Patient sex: F
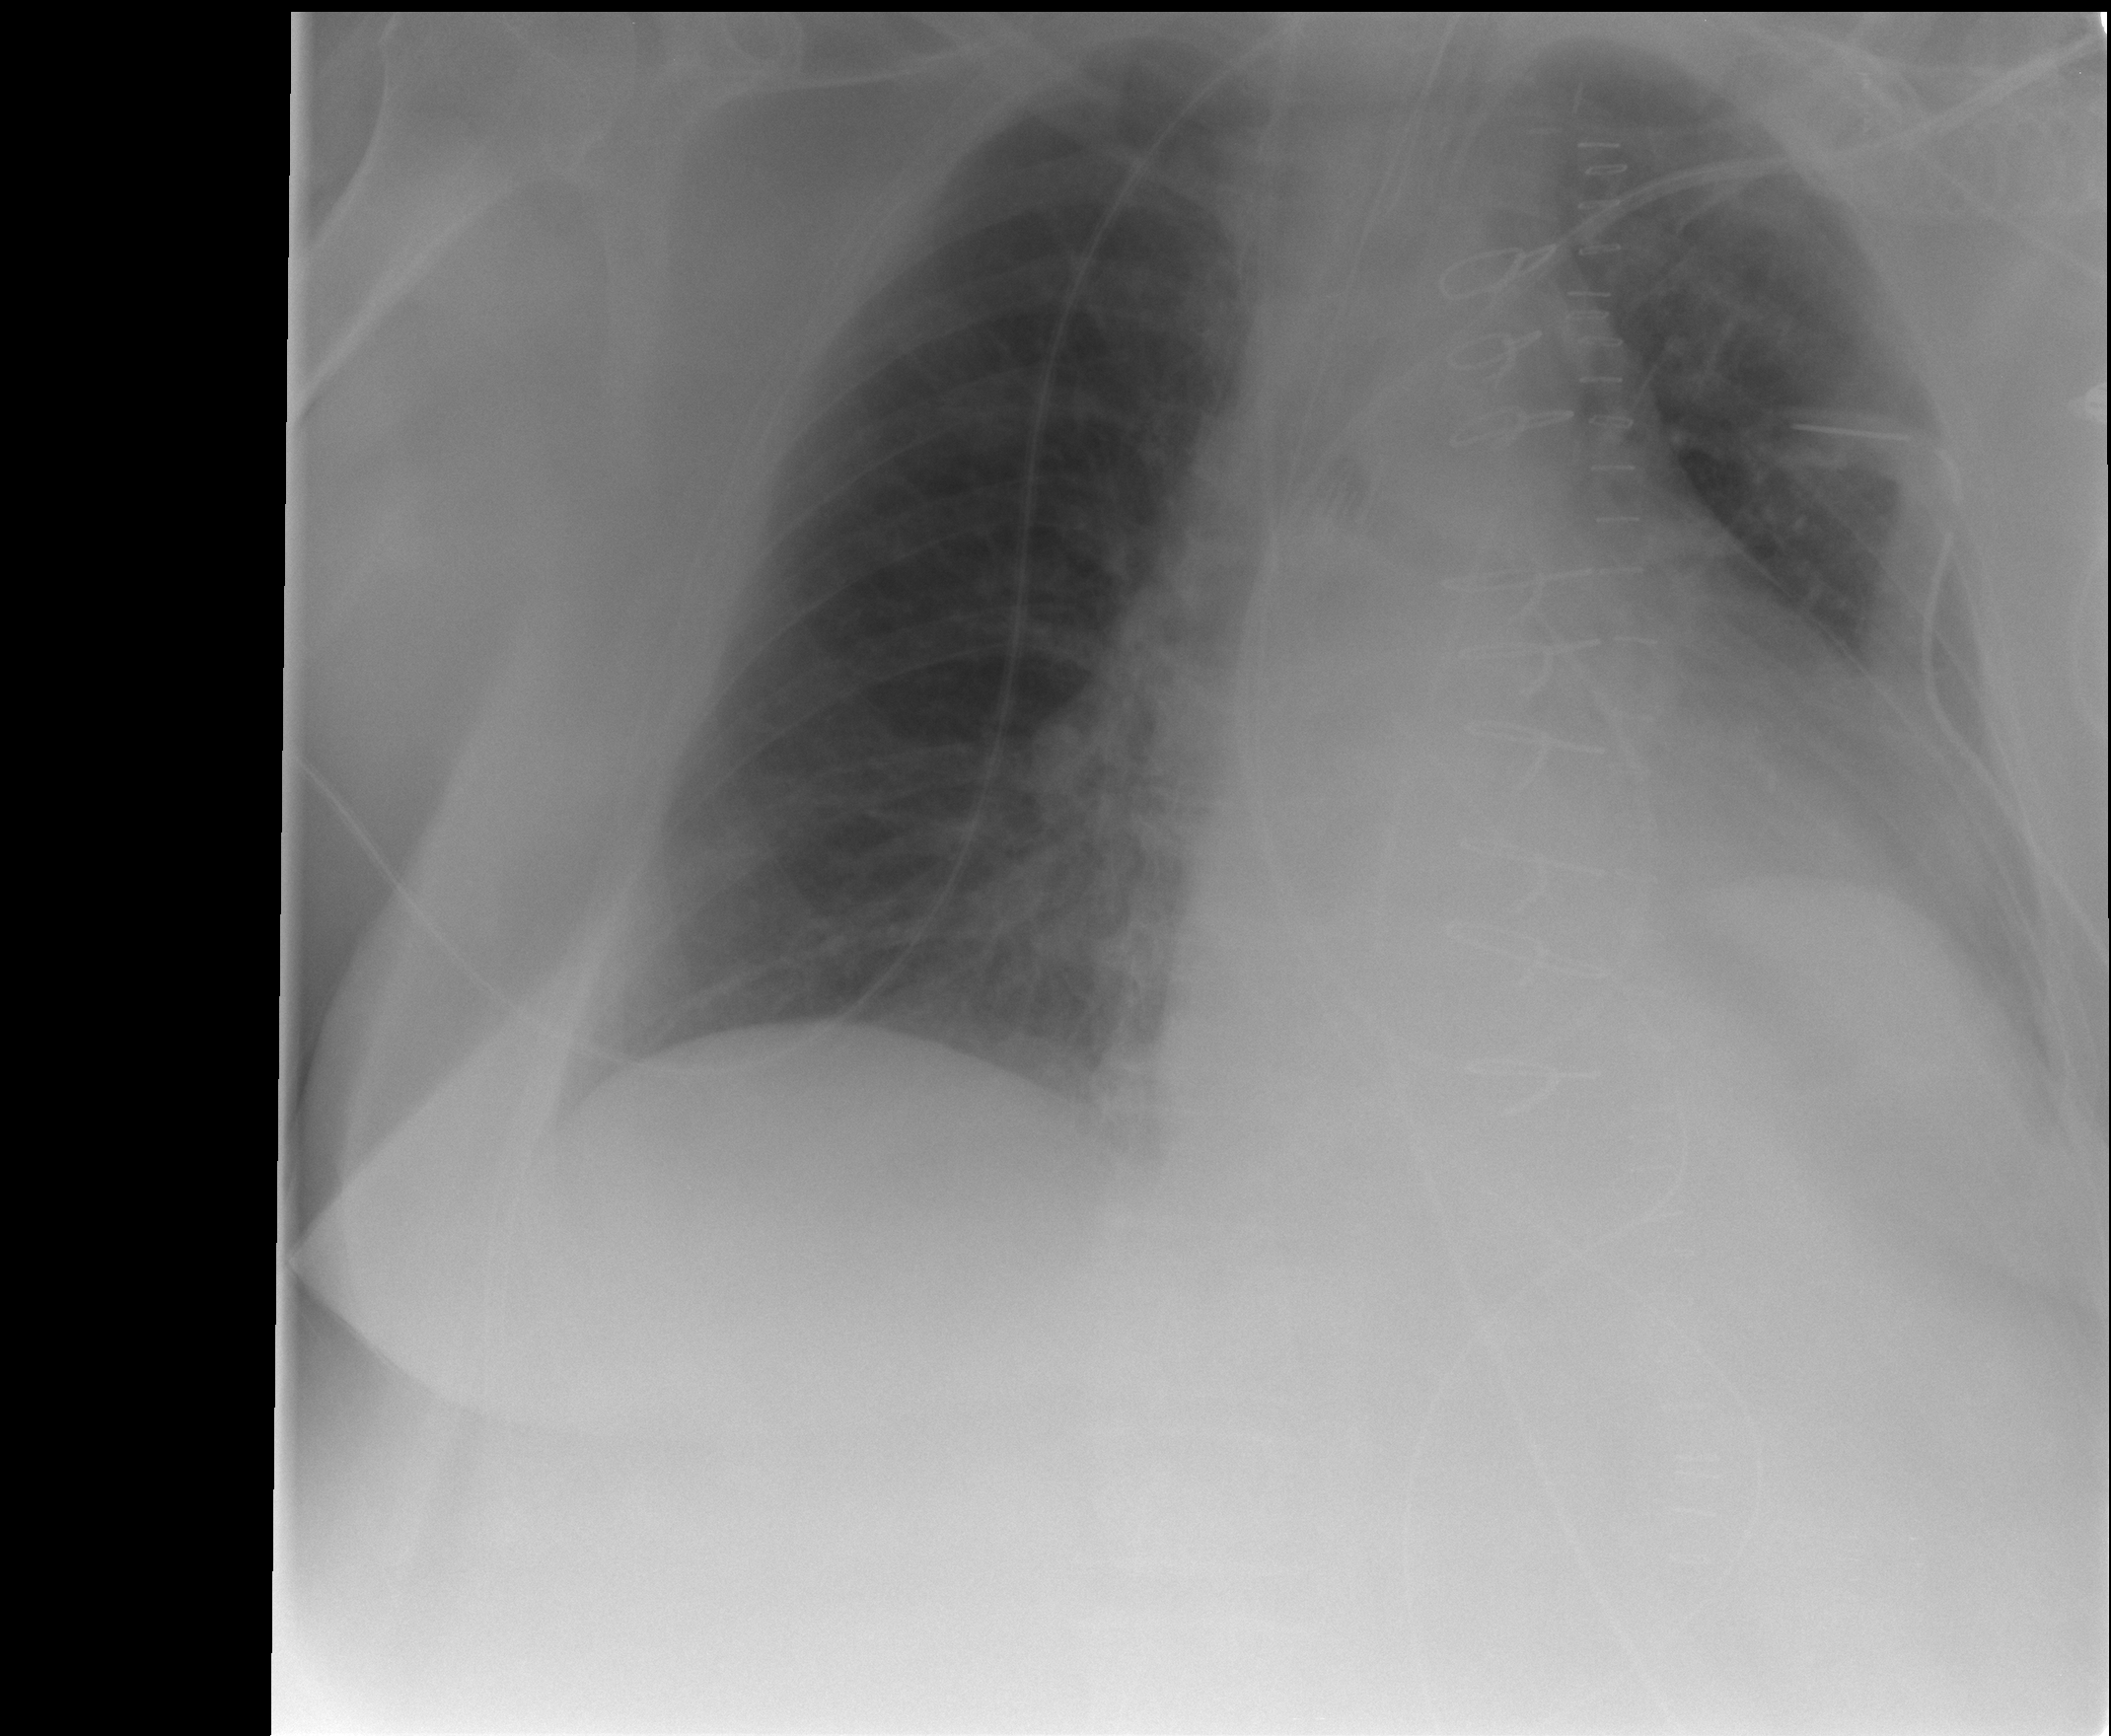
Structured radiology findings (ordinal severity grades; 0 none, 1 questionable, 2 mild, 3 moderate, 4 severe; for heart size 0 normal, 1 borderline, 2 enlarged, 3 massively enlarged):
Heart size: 2
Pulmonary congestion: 2
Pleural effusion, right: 2
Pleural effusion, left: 2
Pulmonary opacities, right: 0
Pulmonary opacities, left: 0
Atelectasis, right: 2
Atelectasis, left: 2